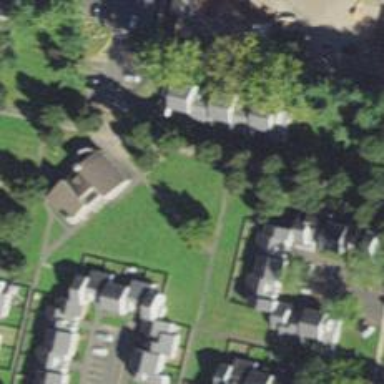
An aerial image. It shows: Neighborhood.